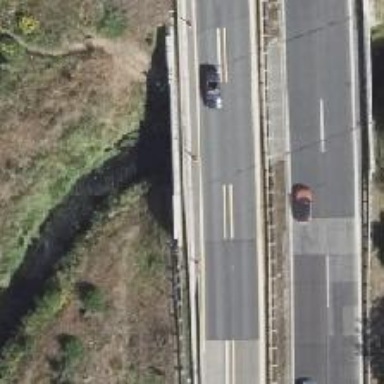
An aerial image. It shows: Concrete bridge on motorway. The bridge structure is of beam type.